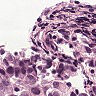
Metastatic tissue present: no